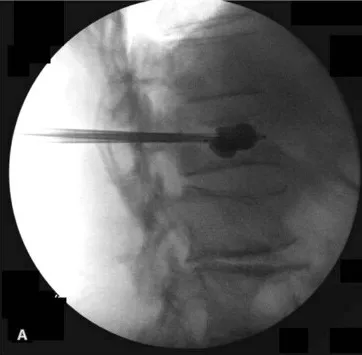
Intraoperative fluoroscopy of lateral.
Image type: radiology (x_ray)